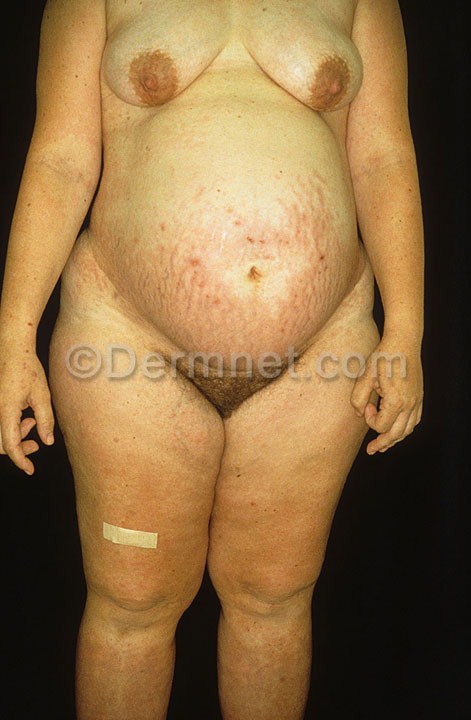
Disease: Urticaria Hives